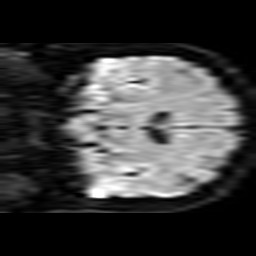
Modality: TRACE
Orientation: coronal
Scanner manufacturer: philips
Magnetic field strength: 1.5 T
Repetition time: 3.107 s
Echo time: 0.06241 s